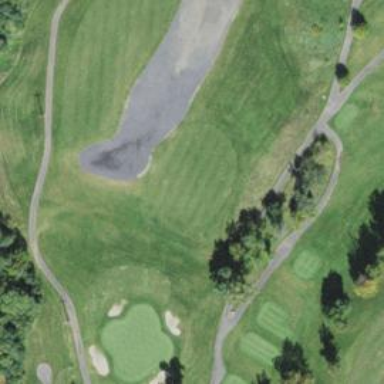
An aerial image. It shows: Asphalt service road that appears to be golf cart path.